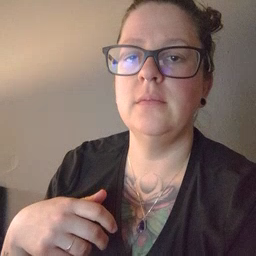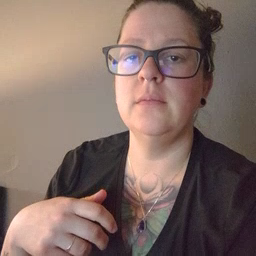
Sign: every